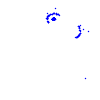
Particle: kaon